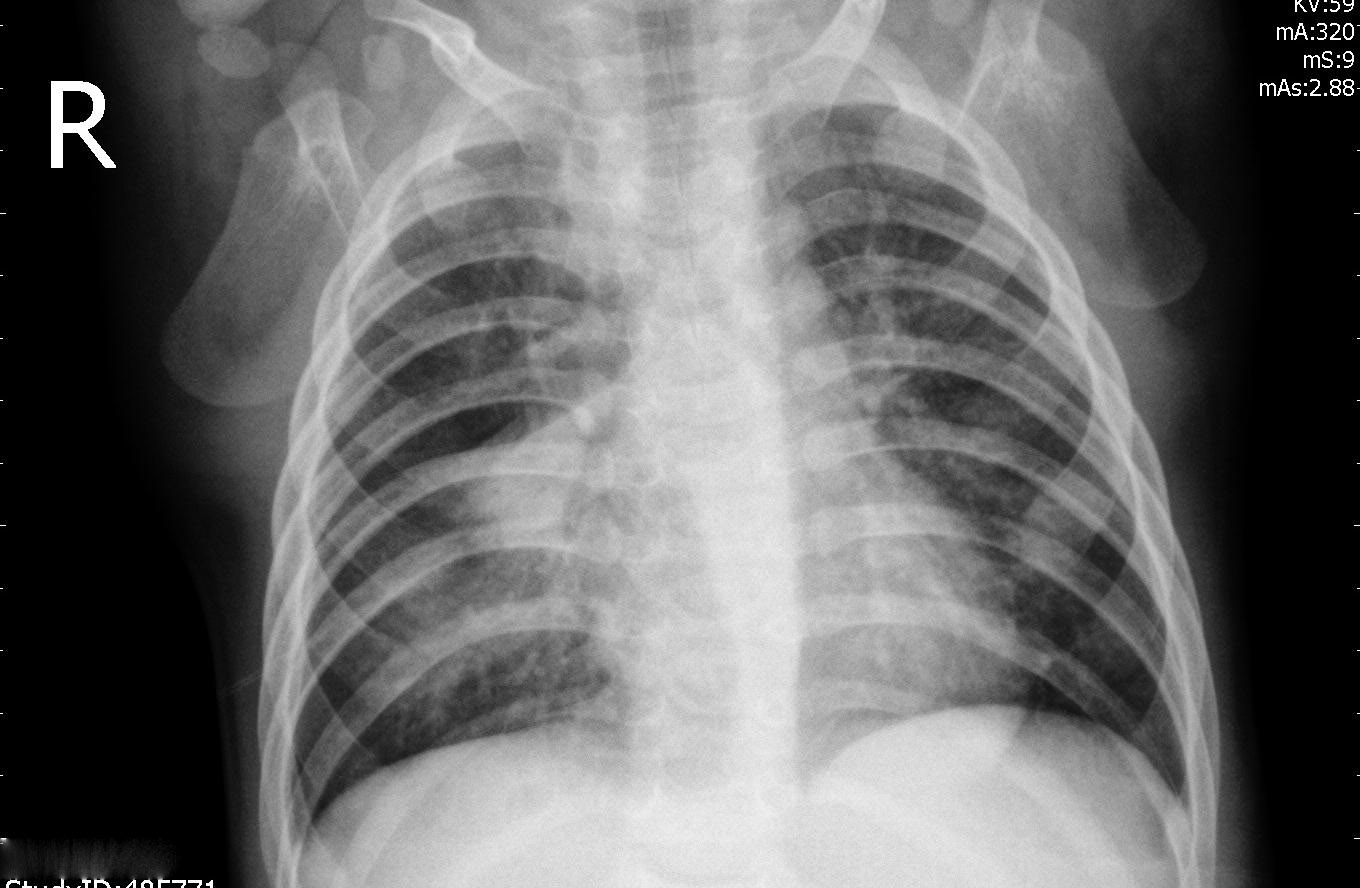
Diagnosis: PNEUMONIA